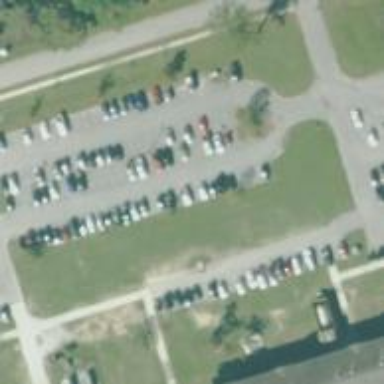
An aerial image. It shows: Parking area with surface.